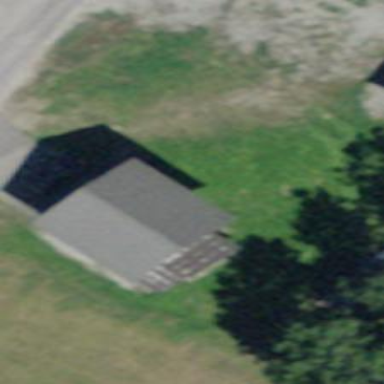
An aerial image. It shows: Farm auxiliary building.